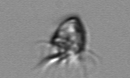
Label: Ciliophora